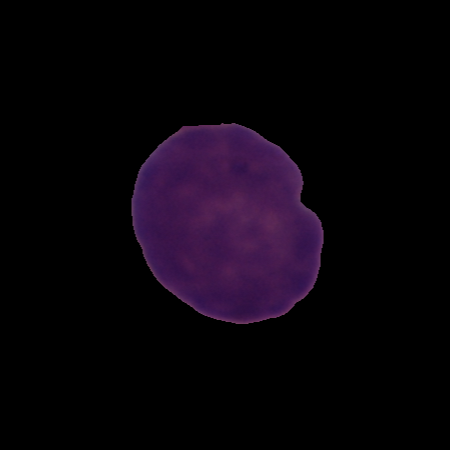
Label: cancer